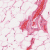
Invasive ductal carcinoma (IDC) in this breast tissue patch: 0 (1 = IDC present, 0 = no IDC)